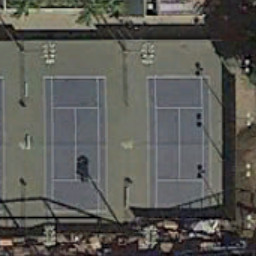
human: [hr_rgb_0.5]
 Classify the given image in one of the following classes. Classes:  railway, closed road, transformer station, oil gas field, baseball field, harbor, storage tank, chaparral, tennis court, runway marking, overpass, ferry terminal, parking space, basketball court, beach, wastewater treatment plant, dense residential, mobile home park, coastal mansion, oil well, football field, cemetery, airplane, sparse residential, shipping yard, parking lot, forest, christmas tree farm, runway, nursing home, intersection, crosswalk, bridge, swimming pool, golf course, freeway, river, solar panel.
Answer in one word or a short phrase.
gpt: tennis court